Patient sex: M
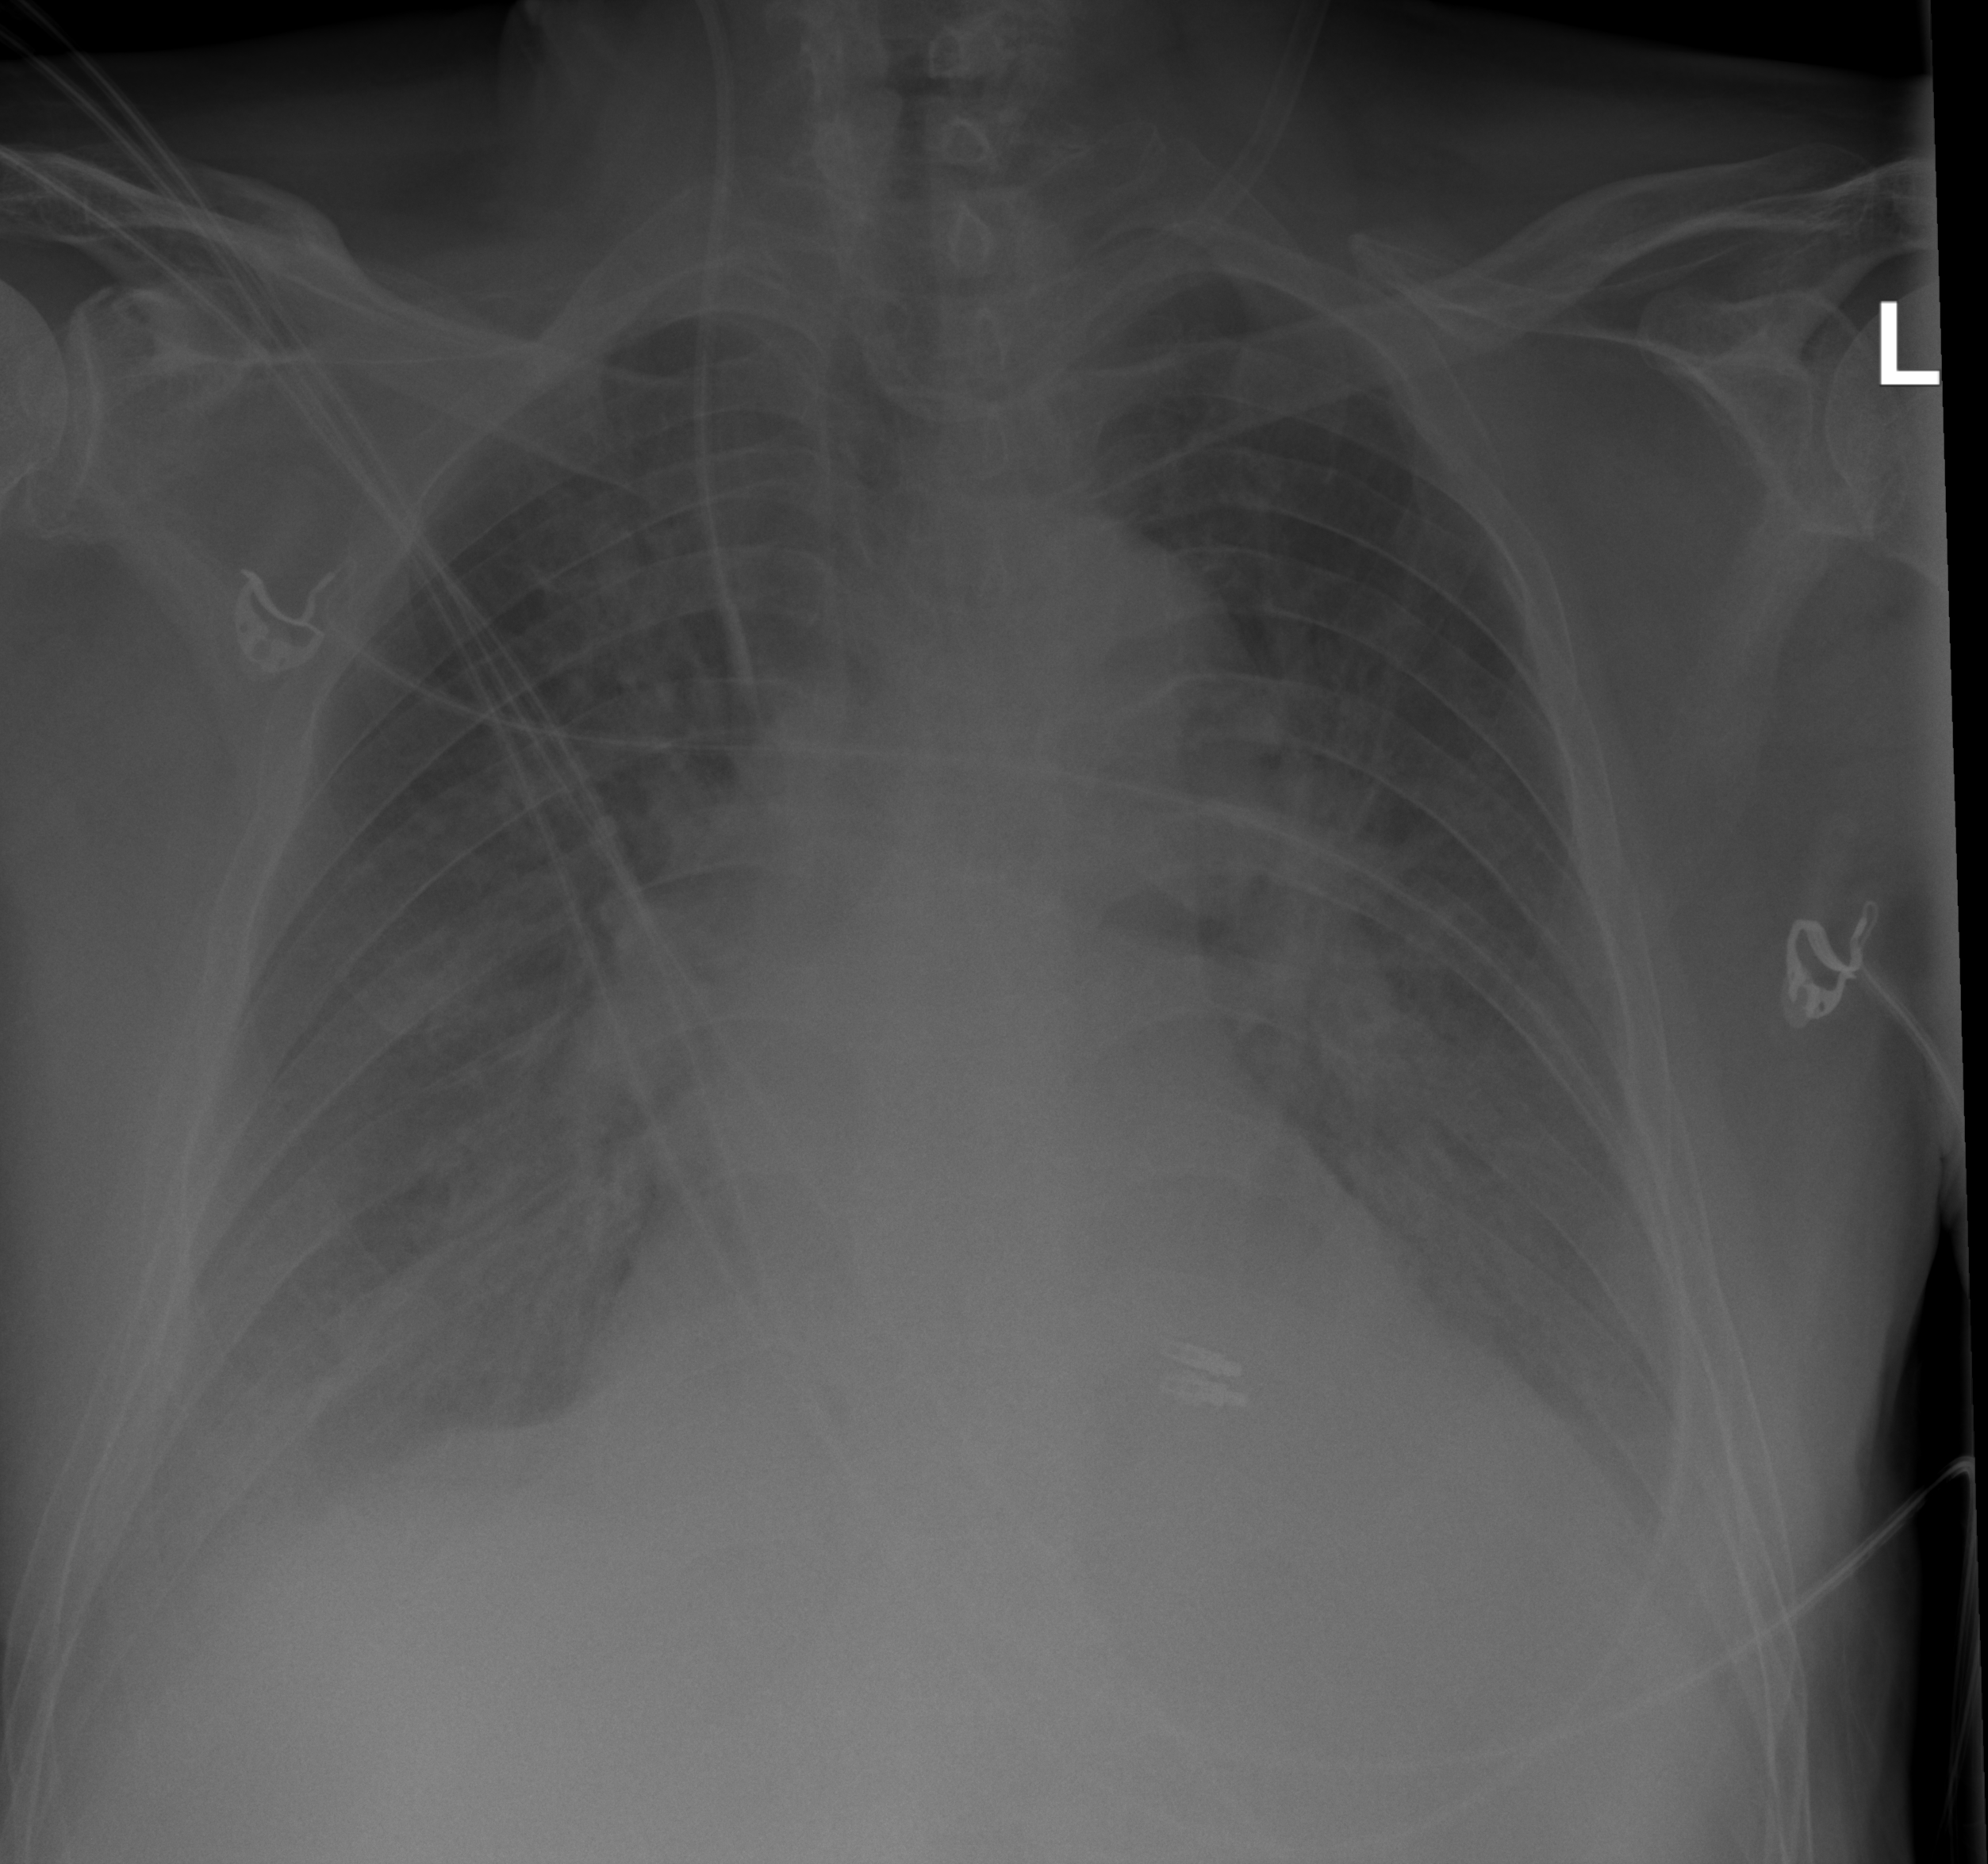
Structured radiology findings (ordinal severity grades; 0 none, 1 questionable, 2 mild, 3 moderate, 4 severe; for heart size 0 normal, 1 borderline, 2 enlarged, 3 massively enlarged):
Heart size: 1
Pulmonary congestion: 3
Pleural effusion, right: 2
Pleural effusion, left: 2
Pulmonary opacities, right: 2
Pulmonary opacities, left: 2
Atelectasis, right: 2
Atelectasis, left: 2